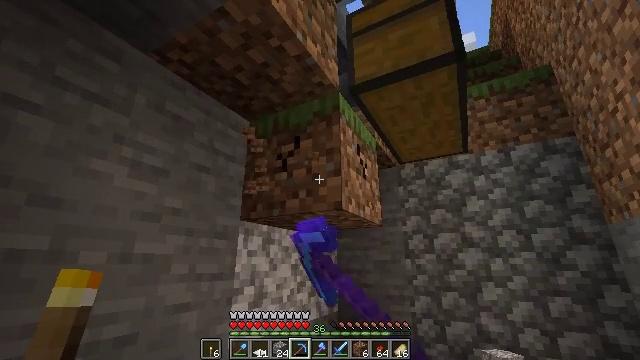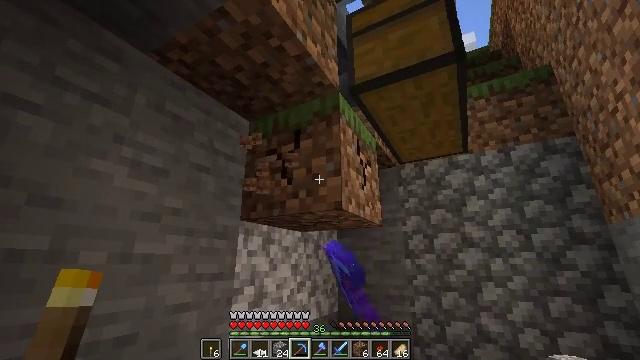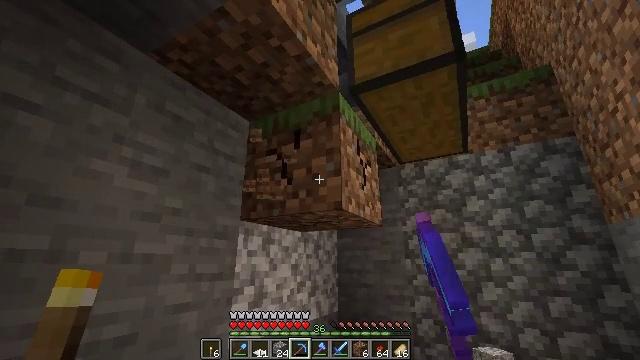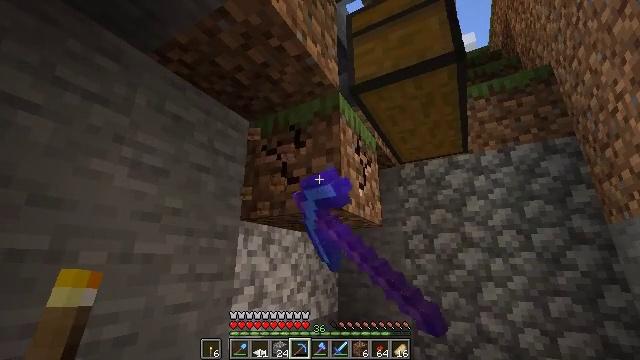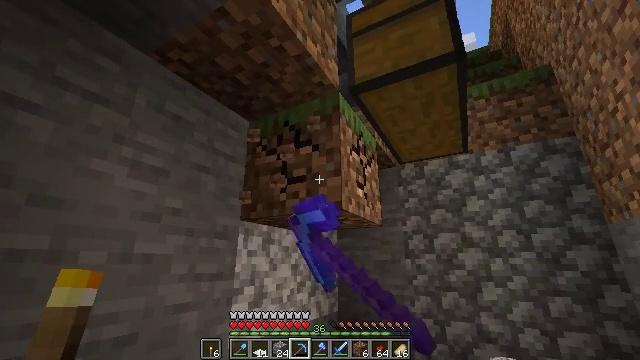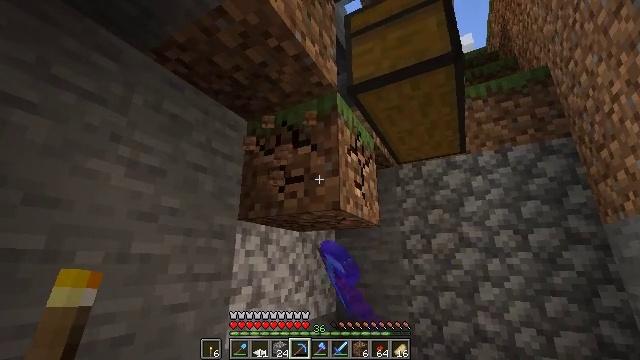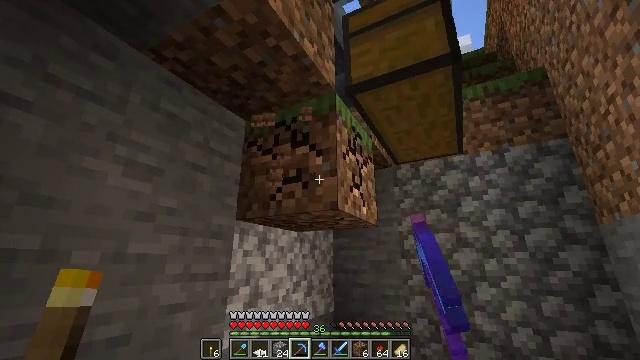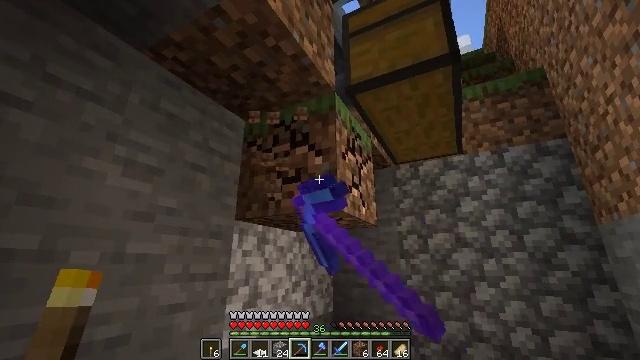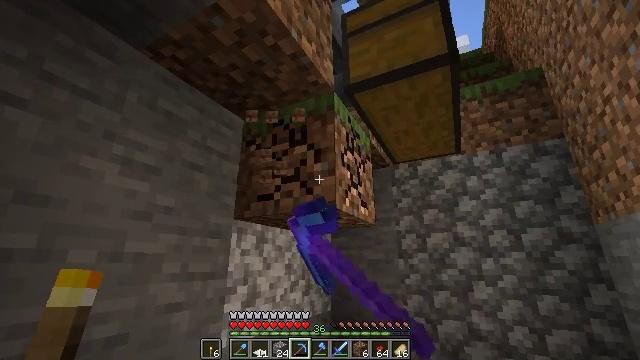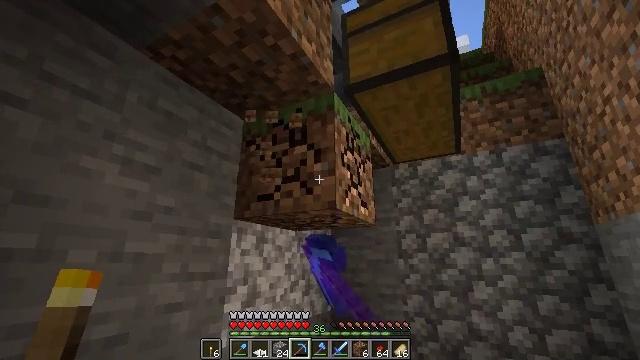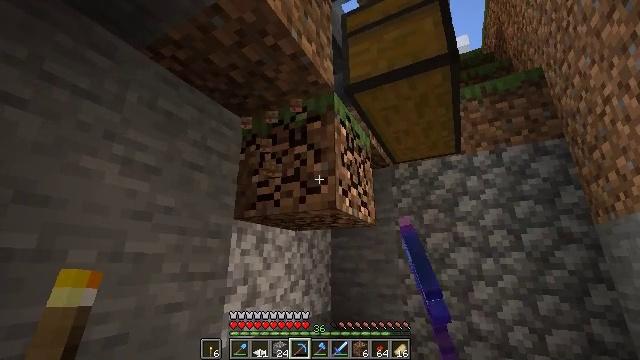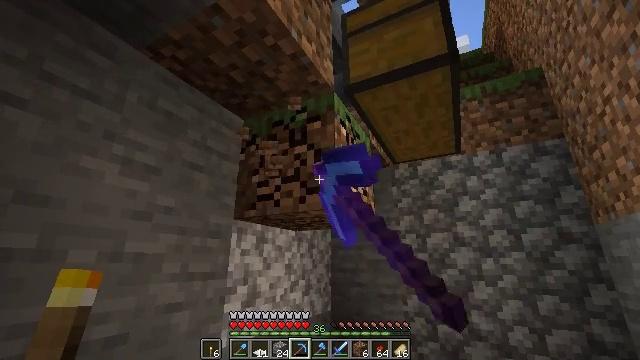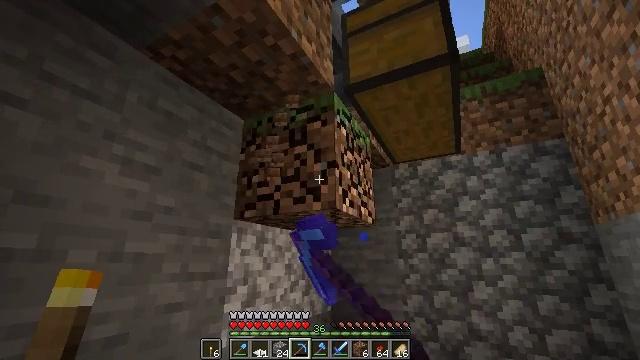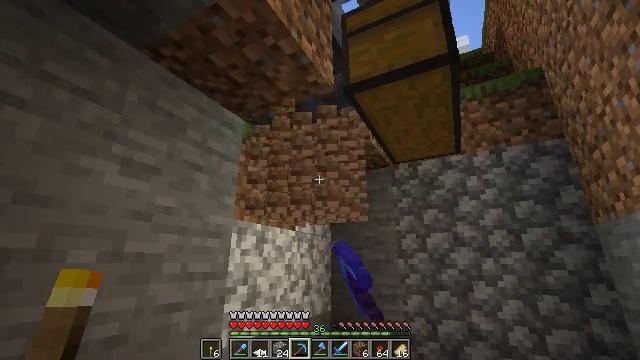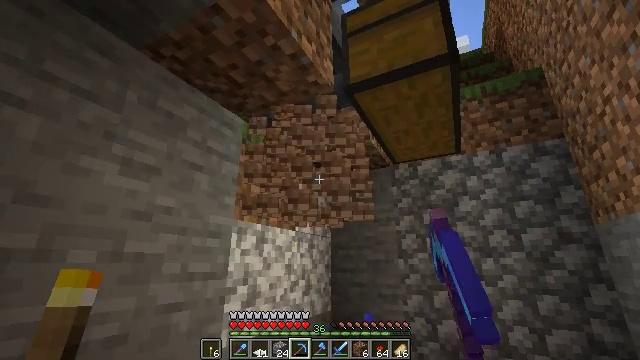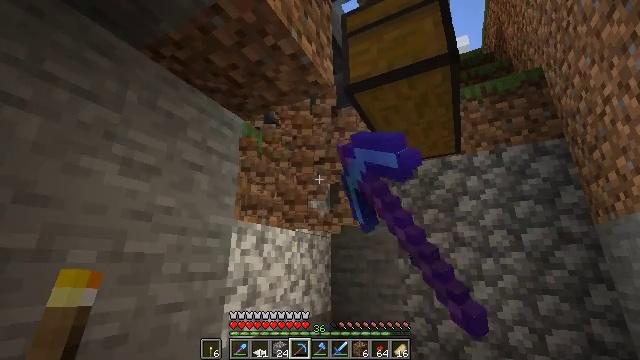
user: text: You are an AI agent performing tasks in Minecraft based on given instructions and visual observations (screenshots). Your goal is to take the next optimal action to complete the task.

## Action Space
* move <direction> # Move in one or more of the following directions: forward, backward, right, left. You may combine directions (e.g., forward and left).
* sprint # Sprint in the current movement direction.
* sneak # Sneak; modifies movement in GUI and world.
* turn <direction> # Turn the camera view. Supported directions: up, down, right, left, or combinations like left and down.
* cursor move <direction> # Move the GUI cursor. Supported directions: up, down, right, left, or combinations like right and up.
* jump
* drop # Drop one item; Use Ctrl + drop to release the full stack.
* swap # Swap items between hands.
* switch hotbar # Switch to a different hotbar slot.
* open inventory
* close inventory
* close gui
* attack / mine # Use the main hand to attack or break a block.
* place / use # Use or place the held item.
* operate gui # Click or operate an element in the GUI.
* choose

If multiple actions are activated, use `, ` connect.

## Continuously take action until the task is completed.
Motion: motion action
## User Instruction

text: Collect the grass block using a shovel.
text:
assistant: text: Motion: attack / mine
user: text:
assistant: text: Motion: attack / mine
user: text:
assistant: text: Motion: attack / mine
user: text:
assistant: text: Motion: attack / mine
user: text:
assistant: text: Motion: attack / mine
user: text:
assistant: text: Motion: attack / mine
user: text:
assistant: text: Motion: attack / mine
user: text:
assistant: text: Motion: attack / mine
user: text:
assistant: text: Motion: attack / mine
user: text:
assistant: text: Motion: attack / mine
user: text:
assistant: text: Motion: attack / mine
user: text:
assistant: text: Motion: attack / mine
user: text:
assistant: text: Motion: attack / mine
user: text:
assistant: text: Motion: attack / mine
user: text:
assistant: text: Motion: attack / mine
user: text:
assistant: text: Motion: attack / mine
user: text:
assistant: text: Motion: attack / mine
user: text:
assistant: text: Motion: no_op